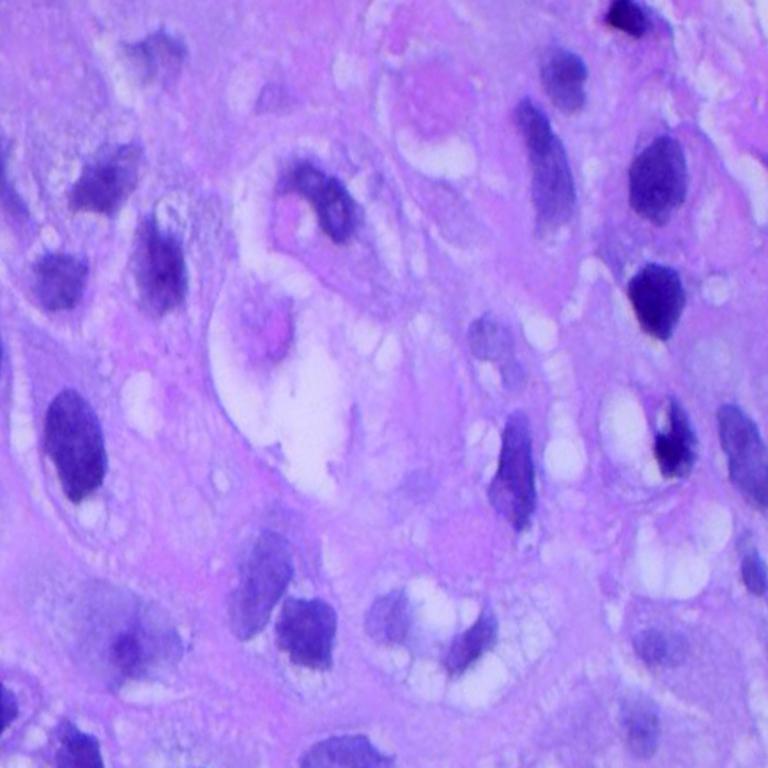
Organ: lung
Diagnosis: squamous carcinomas